Field crop: maize
Growth stage: 2
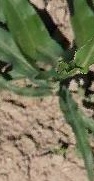
Species: maize